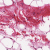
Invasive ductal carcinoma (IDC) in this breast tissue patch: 0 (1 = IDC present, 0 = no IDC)